Question: My program parses a line of text. In the following picture, I have drawn the bounding boxes around each char as coming from the Tesseract result iterator:

Apparently Tesseract has some problems segmenting the last character ('5') in the line, detecting 3 bounding boxes.
The last character is in fact a tad larger than the other characters, but why would Tesseract segment that character so differently when the pixel blob is thresholded so clearly?
I have set these Tesseract variables:
'''
tess.setVariable("save_blob_choices", "1");
tess.setPageSegMode(PageSegMode.PSM_SINGLE_LINE);
tess.setVariable(TessBaseAPI.VAR_CHAR_WHITELIST, "<PHONE>"
and textord_min_xheight set to the pixel height of the above image
'''
Any suggestions?
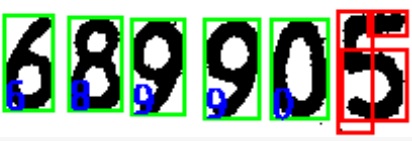
Answer: I did not find any solution to this problem. Tesseract is so badly documented.
I ended up finding the contour of every character and then passing each sub-image of a character to Tesseract, with the page segmentation mode PSM_SYMBOL. In the end, this was also twice as fast as the previous method!